Question: I use soapUI 4.5.1.
I have a TestSuite with 4 steps, see below, and a Load Test.
Now I will say what each TestStep do in this context.
- Properties; I create one variable "number" and set a value ( eg: 100);
- Groovy Script : I increment this variable with (+1) and set the new value;
- Property Transfer : I transfer the value from variable "number" and put on element in XML inside the Request.
My goal it is run the LoadTest "LoadTest-Request" and check the time for each request on interval of 60 seconds.

SoapUI_4_5_1.png
My problem it is that each request don't update with the new value executed on Step "Property Transfer".
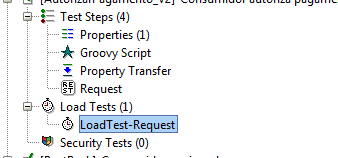
Answer: The solution from this question is <URL>
Answer:
The scope of property was the problem. When I change this scope and used the scope from TestCase, work correct.